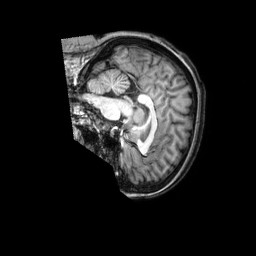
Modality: T1w
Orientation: sagittal
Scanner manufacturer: philips
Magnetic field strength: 3 T
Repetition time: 0.009879 s
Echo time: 0.004603 s